Field crop: maize
Growth stage: 1
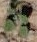
Species: chenopodium